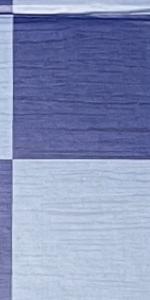
Label: Empty